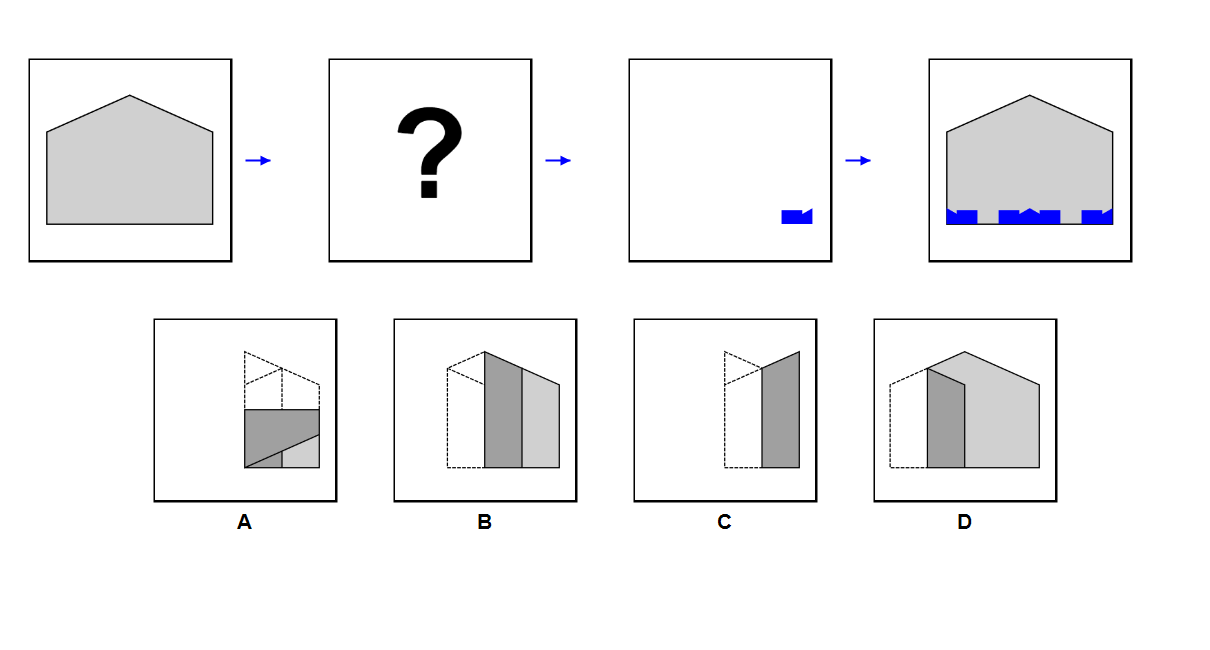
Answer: A